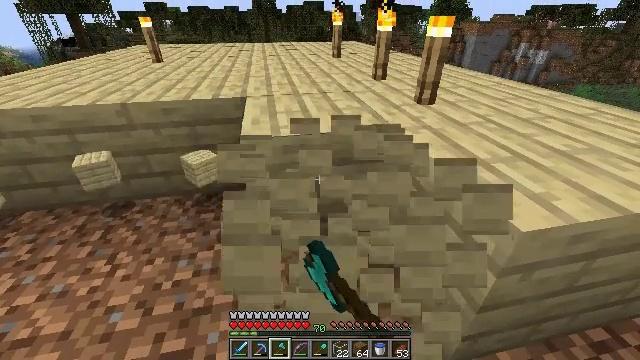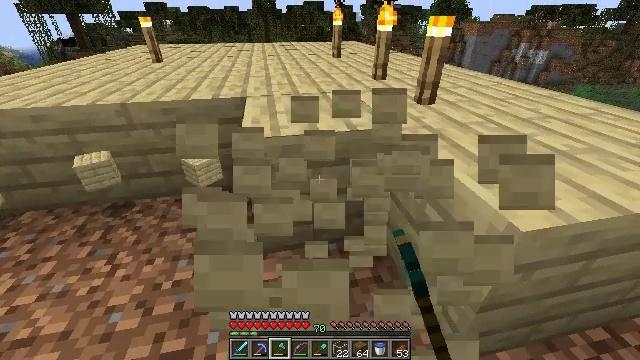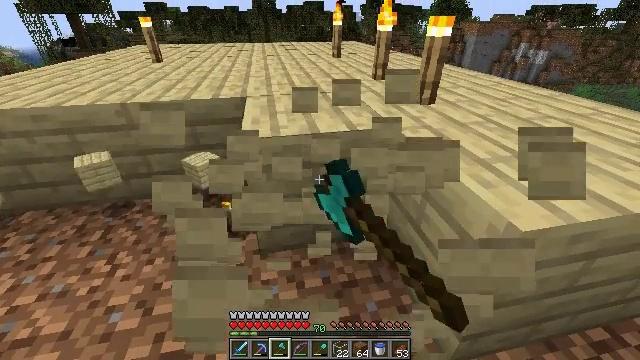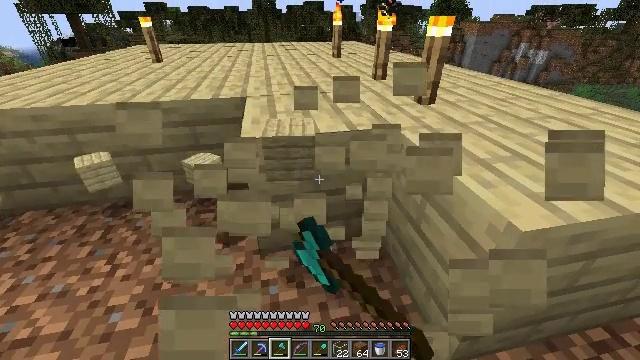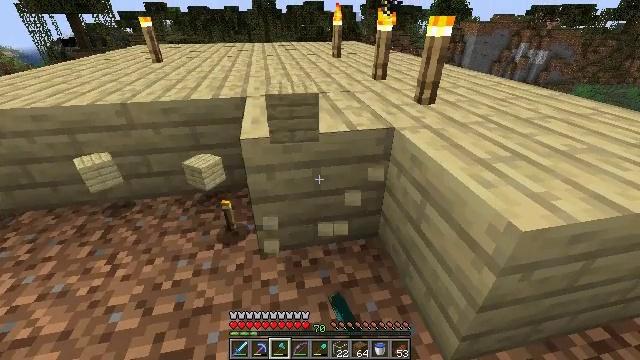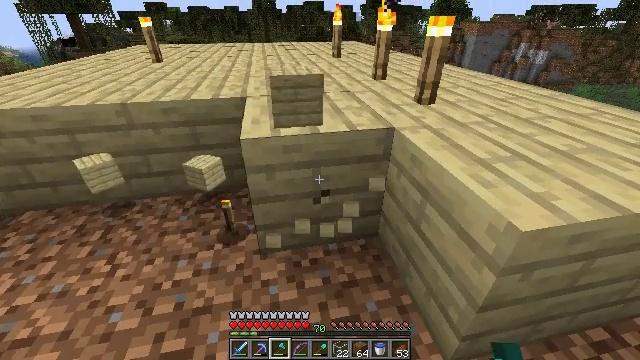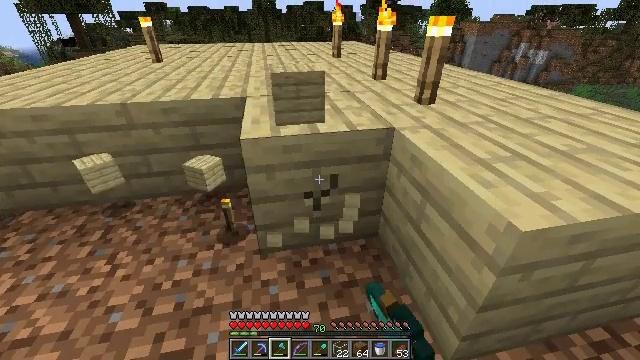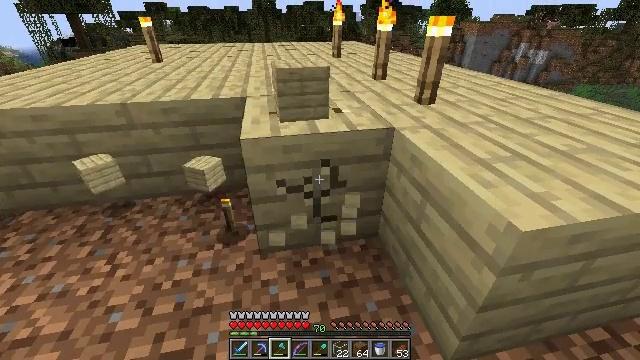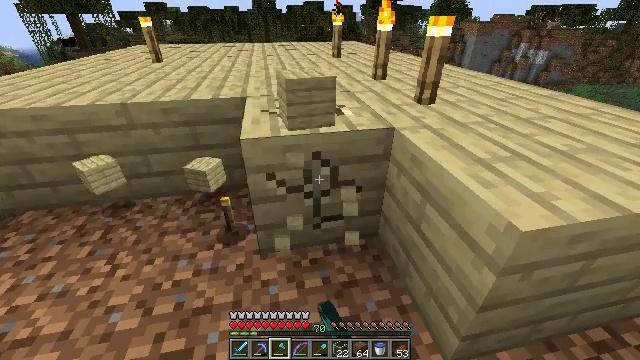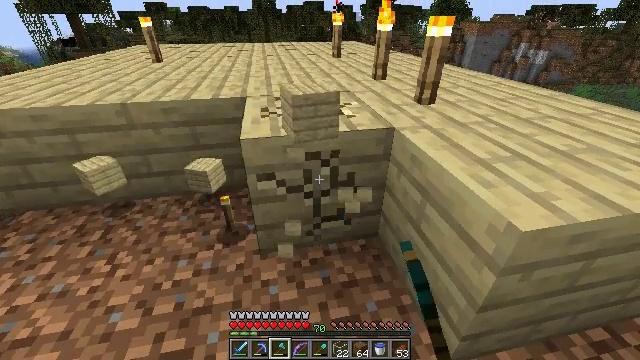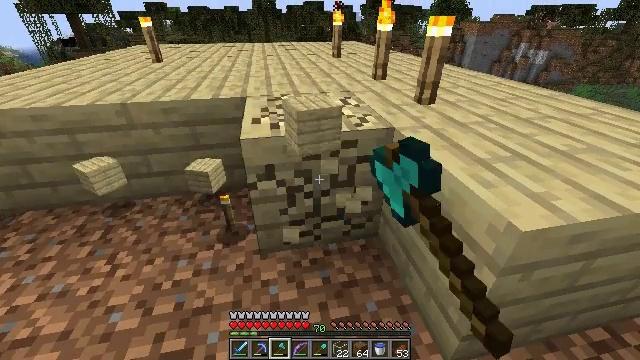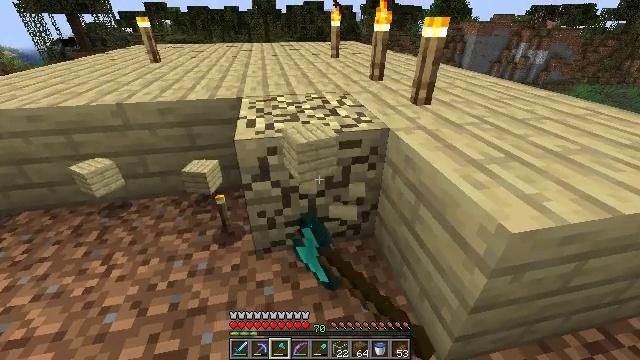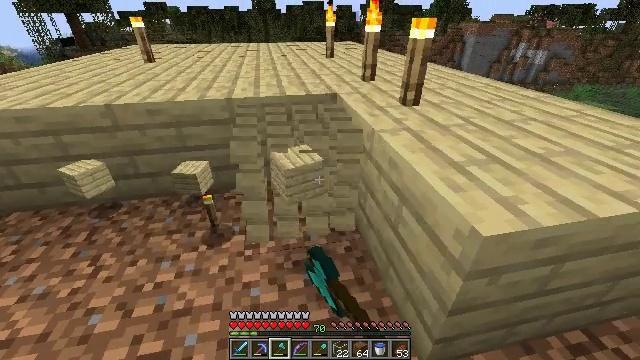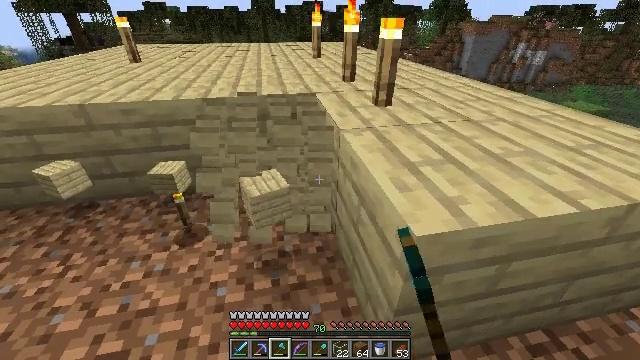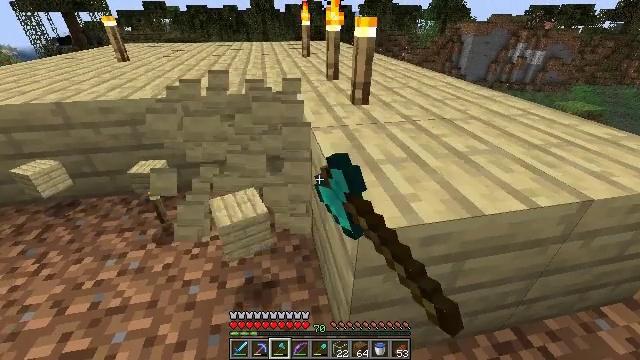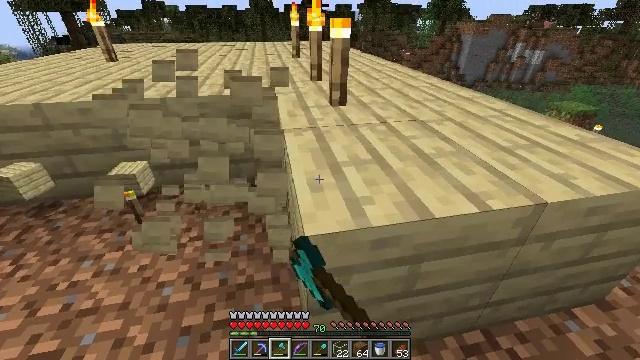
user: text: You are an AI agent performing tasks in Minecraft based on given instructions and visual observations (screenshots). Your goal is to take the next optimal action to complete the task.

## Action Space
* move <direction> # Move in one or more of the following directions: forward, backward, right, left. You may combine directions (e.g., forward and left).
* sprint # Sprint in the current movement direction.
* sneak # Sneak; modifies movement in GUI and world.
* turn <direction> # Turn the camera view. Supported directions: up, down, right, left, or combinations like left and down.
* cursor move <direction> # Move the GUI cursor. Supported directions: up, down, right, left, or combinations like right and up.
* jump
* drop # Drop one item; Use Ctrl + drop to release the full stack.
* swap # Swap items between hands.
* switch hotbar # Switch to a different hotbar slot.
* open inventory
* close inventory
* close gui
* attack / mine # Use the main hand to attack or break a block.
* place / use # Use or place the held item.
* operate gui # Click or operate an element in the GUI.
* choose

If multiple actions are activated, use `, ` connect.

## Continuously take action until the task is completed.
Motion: motion action
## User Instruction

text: Break the existing birch planks.
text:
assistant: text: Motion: attack / mine
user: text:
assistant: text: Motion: attack / mine
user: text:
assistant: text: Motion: attack / mine
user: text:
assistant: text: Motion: attack / mine
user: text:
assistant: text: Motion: attack / mine
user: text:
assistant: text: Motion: attack / mine
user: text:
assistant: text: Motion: attack / mine
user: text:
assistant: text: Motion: attack / mine
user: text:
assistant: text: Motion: attack / mine
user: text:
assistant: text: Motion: attack / mine
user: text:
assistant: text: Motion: move right, attack / mine
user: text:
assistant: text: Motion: move right, attack / mine
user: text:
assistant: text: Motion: move right, attack / mine
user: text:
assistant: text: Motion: move right, attack / mine
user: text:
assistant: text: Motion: attack / mine
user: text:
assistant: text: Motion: attack / mine
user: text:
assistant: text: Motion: attack / mine
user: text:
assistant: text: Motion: attack / mine
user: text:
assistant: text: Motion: attack / mine
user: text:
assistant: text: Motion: attack / mine
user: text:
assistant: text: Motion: attack / mine
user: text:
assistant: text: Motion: attack / mine
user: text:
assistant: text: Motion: attack / mine
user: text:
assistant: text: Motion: attack / mine
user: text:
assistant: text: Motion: attack / mine
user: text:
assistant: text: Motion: attack / mine
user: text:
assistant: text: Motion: attack / mine
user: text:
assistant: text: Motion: attack / mine
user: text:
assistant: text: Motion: attack / mine
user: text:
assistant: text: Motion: attack / mine